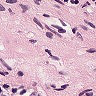
Metastatic tissue present: no